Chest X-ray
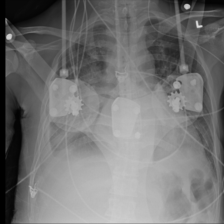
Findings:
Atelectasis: negative
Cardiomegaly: negative
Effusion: negative
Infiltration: negative
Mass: negative
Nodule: negative
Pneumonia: negative
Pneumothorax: negative
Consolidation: negative
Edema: negative
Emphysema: negative
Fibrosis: negative
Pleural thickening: negative
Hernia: negative